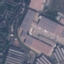
Land use / land cover: Industrial